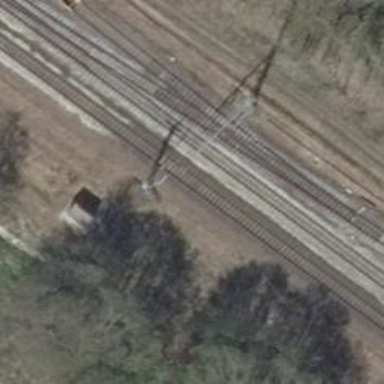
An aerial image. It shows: Railway switch.